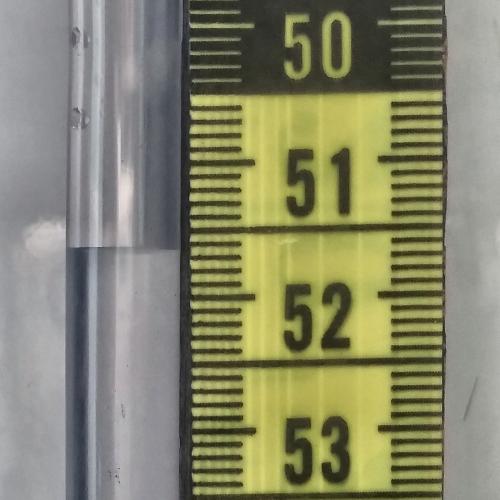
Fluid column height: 51.6 cm